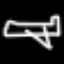
Label: airplane